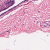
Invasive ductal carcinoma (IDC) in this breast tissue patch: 0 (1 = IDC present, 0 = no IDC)